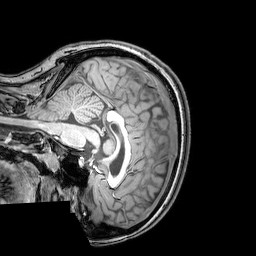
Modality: T1w
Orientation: sagittal
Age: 21
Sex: female
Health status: healthy
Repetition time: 0.081 s
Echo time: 0.037 s